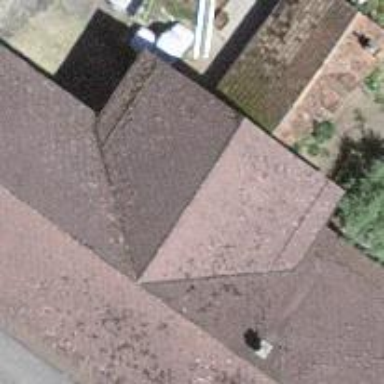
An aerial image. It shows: Farm building.